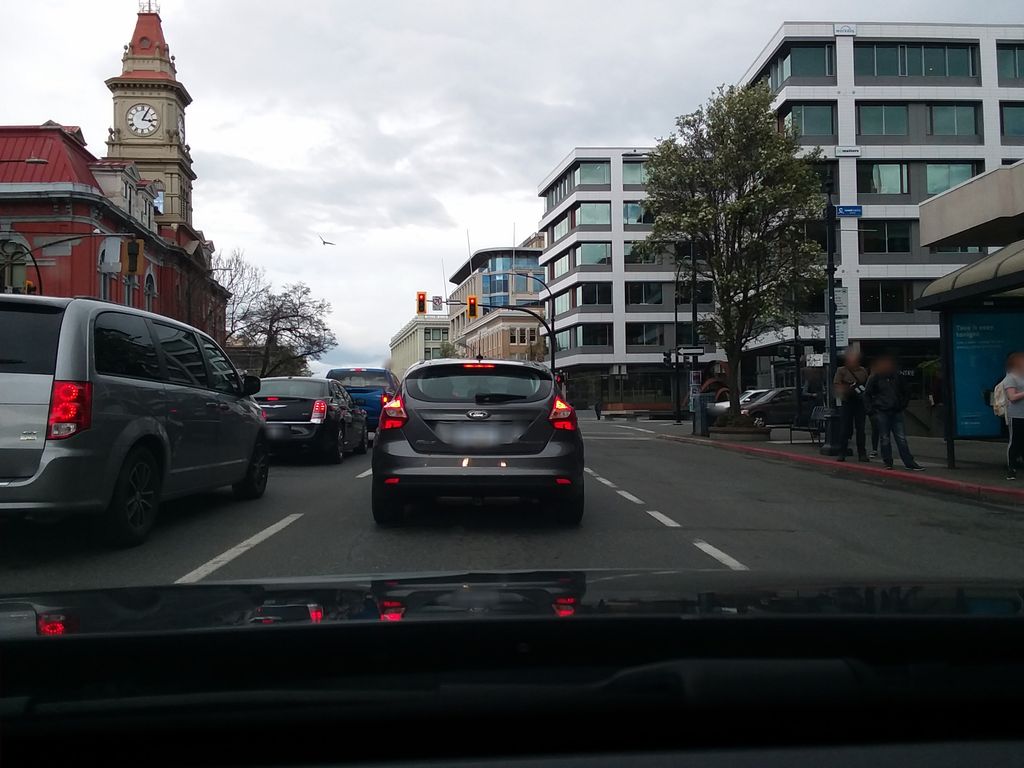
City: victoria